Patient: sex M, age 48
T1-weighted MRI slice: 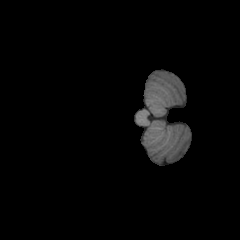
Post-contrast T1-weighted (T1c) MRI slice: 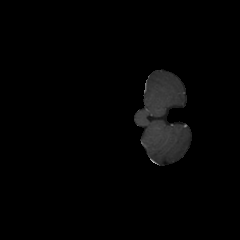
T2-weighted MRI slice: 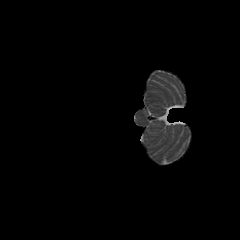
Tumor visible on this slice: no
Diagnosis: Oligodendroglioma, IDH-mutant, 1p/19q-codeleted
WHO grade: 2